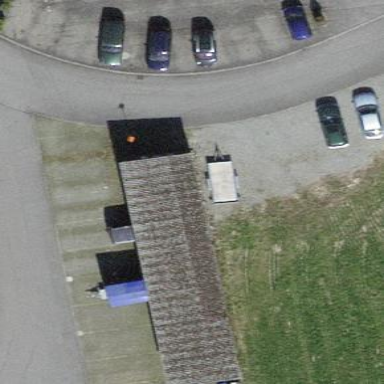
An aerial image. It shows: Shed.